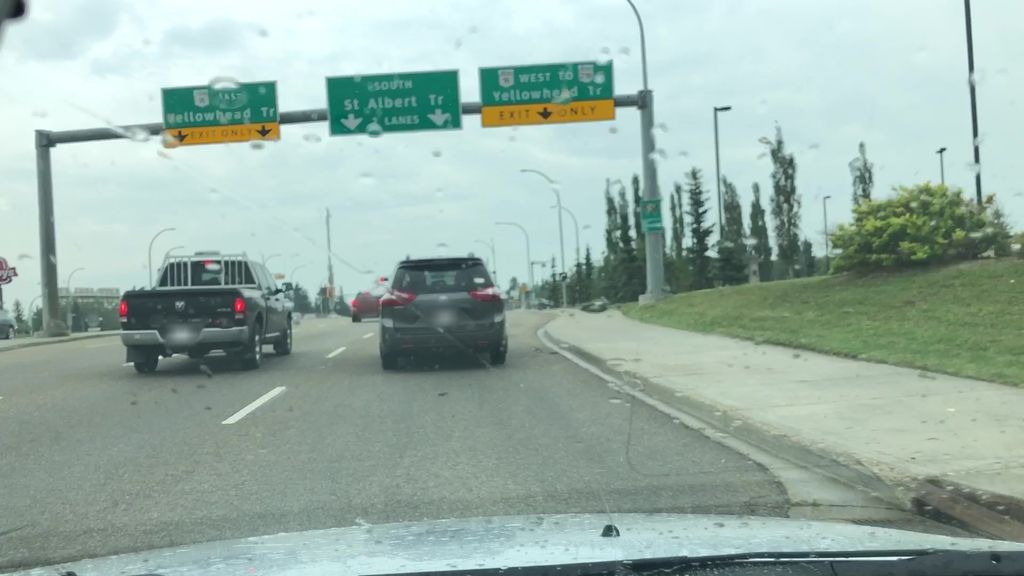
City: edmonton